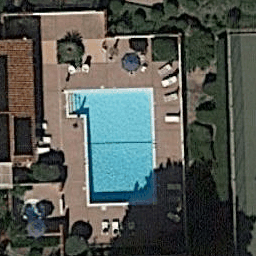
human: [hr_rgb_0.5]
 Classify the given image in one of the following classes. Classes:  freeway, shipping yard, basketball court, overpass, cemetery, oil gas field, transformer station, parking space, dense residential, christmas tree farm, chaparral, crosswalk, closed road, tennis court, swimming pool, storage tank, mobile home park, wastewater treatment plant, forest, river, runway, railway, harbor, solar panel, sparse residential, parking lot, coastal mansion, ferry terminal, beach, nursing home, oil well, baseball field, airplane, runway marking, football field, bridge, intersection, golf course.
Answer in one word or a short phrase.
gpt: swimming pool